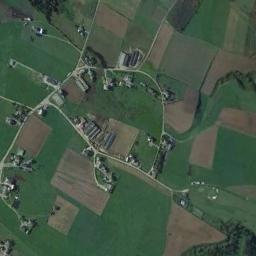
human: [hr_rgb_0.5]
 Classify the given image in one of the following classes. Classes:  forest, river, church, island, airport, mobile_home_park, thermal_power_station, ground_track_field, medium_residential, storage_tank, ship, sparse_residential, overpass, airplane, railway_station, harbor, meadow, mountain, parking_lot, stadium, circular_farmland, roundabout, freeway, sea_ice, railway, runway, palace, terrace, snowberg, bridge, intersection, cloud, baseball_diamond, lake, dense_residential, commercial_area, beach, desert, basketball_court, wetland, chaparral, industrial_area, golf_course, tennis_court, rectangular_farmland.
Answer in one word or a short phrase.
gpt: rectangular_farmland